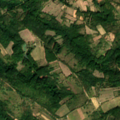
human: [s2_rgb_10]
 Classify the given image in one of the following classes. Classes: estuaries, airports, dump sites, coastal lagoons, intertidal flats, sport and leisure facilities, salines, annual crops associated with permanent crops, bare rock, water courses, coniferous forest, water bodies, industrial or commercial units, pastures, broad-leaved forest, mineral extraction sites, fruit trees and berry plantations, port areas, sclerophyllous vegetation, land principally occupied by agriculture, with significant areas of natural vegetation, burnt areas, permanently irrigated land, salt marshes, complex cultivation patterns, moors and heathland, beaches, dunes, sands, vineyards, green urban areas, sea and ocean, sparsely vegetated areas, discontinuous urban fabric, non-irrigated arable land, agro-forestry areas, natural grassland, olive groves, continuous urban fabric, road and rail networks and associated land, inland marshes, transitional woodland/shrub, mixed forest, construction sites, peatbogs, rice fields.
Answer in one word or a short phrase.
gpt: complex cultivation patterns, land principally occupied by agriculture, with significant areas of natural vegetation, broad-leaved forest